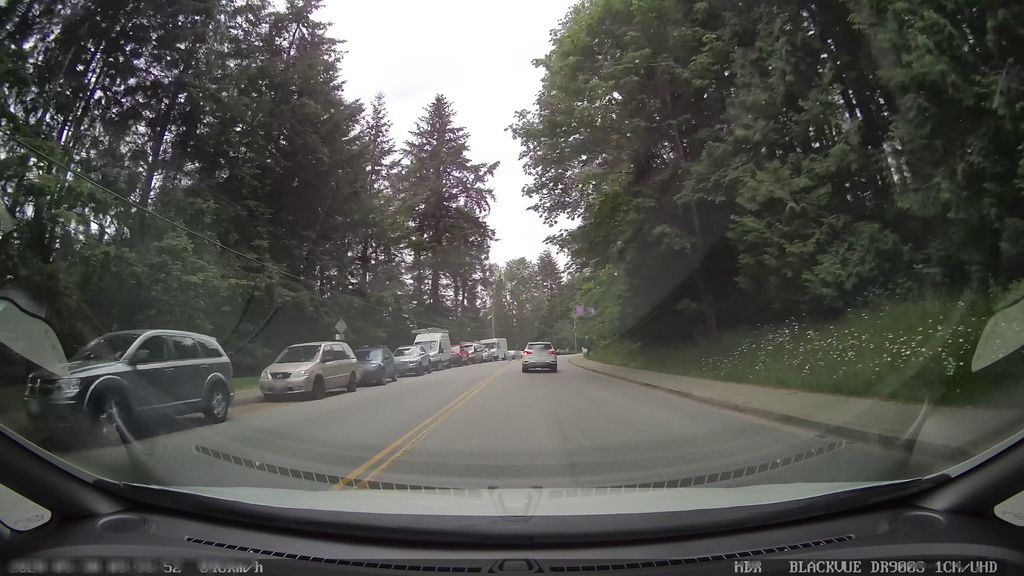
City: vancouver